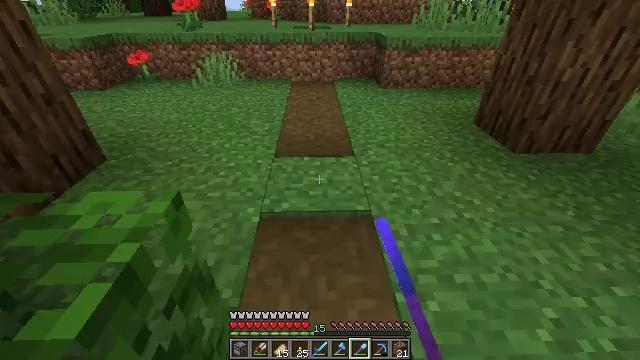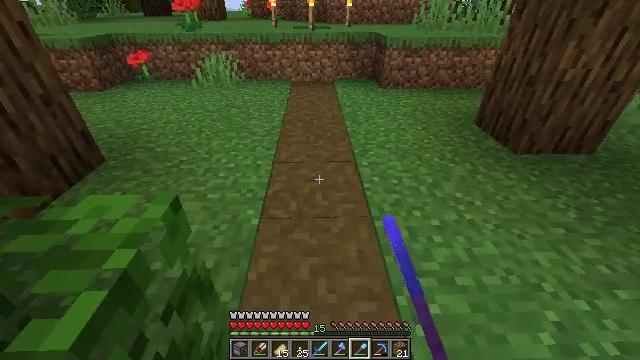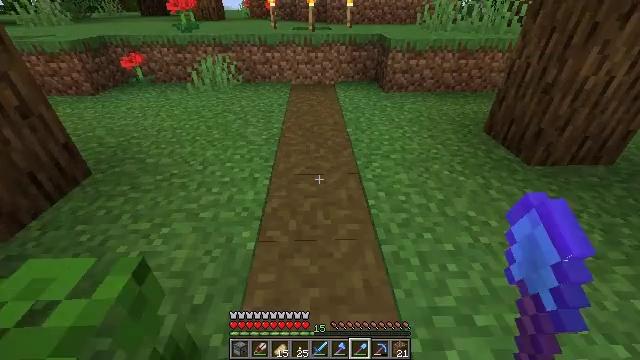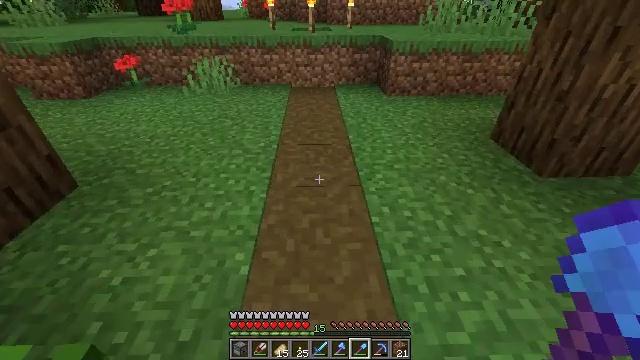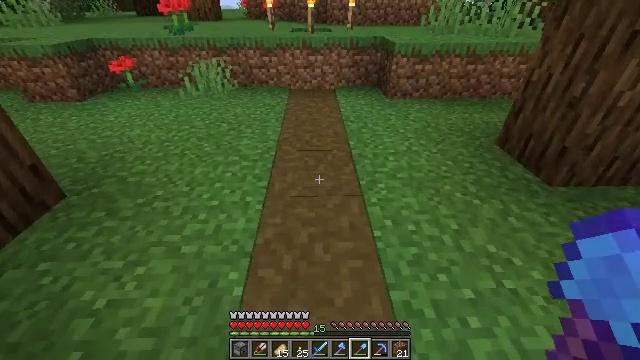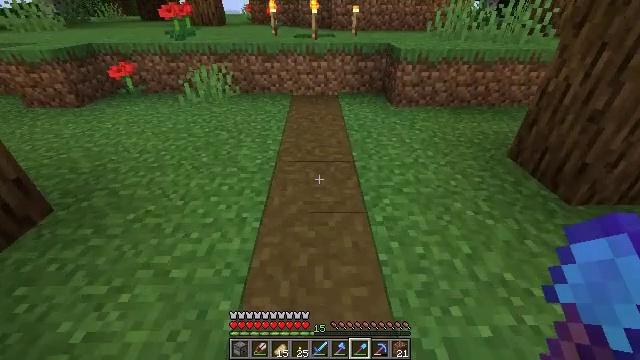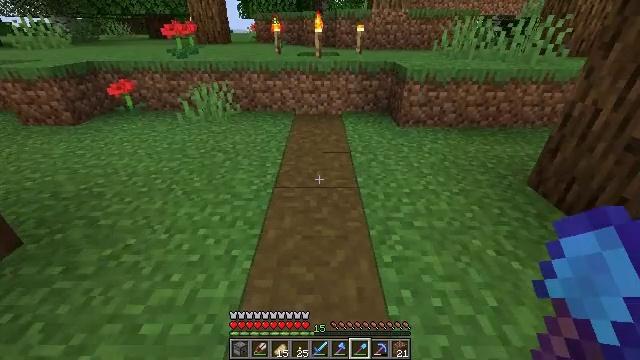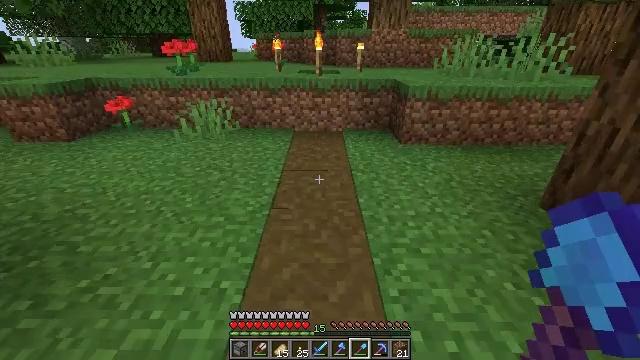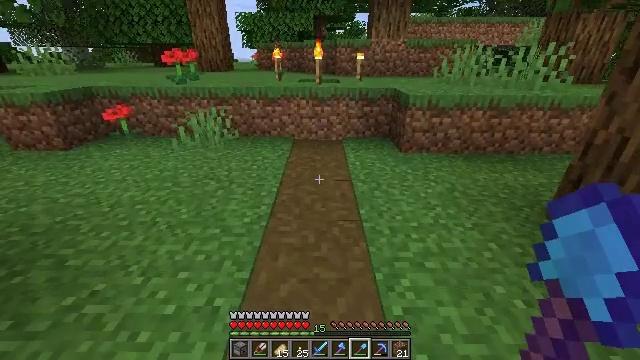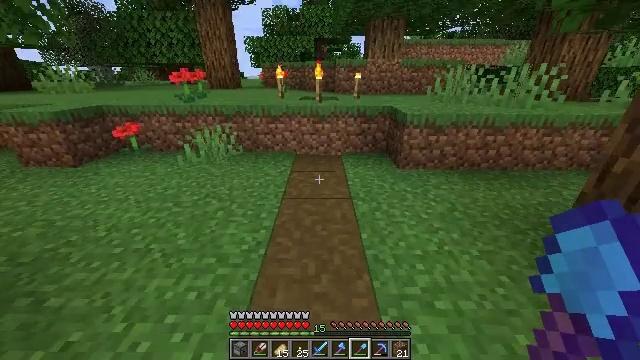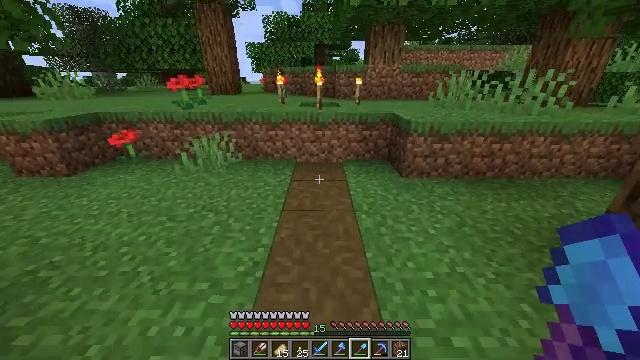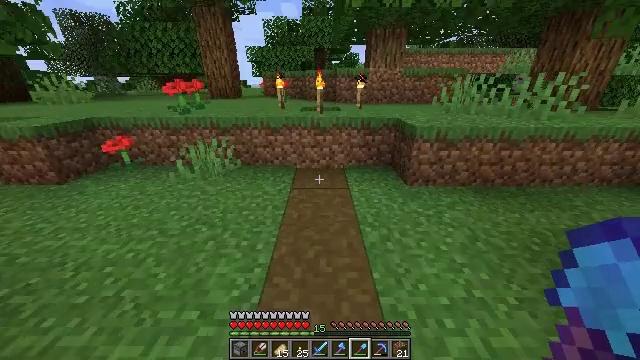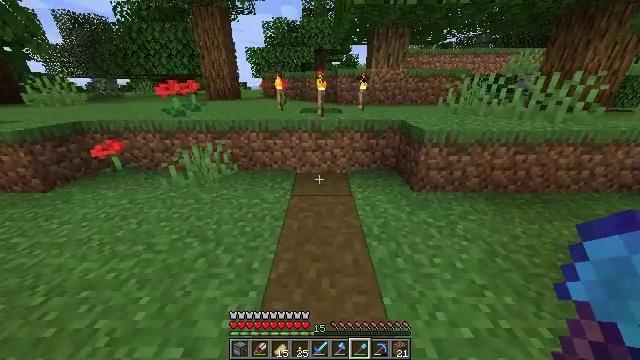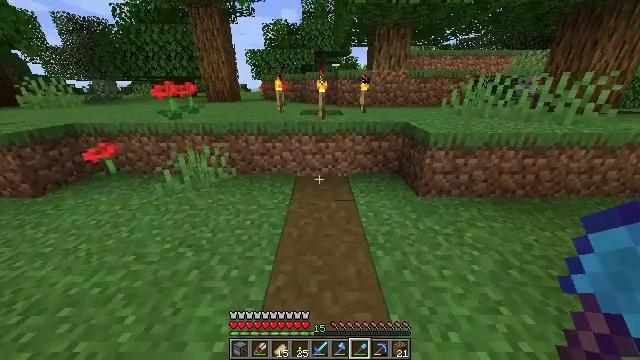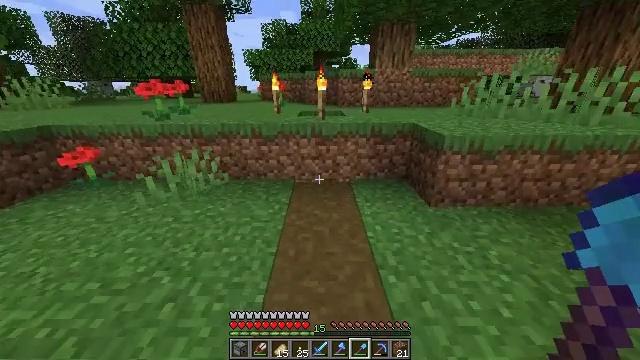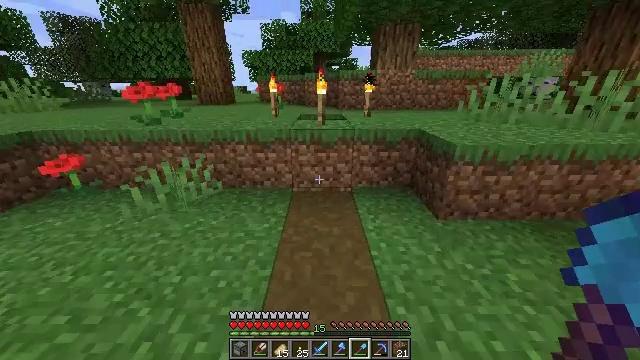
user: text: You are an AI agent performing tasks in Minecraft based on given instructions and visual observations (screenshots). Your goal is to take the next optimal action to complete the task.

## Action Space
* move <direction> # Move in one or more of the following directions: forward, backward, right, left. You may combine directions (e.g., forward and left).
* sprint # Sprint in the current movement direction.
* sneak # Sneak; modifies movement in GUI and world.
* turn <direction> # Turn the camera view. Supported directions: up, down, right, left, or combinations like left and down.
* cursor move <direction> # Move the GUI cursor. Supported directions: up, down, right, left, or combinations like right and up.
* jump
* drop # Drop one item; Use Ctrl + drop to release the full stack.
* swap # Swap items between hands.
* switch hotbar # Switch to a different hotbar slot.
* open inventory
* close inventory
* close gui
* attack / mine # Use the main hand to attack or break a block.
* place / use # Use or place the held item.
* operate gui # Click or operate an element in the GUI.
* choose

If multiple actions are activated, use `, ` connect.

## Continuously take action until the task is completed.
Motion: motion action
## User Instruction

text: Mine the torch on the wall.
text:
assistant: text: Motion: move forward
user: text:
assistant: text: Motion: move forward
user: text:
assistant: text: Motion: move forward
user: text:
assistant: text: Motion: move forward
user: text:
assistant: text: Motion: move forward
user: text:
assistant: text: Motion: move forward, turn up
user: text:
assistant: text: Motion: move forward, sprint, turn up
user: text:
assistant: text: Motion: move forward, sprint, turn up
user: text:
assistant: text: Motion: move forward, sprint, turn up
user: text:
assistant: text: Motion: move forward, sprint
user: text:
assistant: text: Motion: move forward, sprint
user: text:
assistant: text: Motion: move forward
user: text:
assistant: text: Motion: move forward
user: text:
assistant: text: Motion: move forward, sprint
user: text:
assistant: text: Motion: move forward, sprint
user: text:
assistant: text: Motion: move forward, sprint
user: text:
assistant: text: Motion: move forward, sprint
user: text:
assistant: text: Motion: move forward
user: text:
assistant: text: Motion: move forward
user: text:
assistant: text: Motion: move forward, turn up
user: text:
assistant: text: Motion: move forward, turn up
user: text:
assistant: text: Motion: move forward, turn up
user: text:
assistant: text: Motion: move forward, turn up
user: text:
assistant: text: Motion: turn up
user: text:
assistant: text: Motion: no_op
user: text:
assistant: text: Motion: no_op
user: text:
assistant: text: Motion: no_op
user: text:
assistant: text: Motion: no_op
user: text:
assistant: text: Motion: no_op
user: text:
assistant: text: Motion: no_op